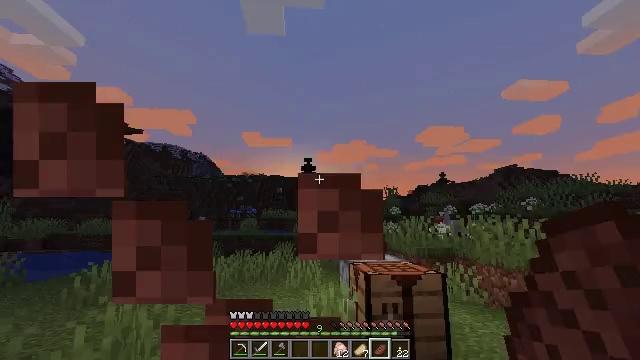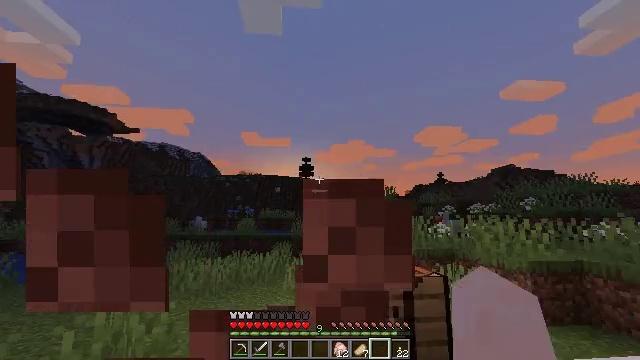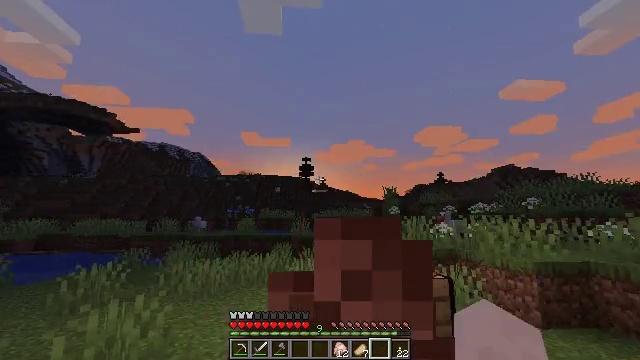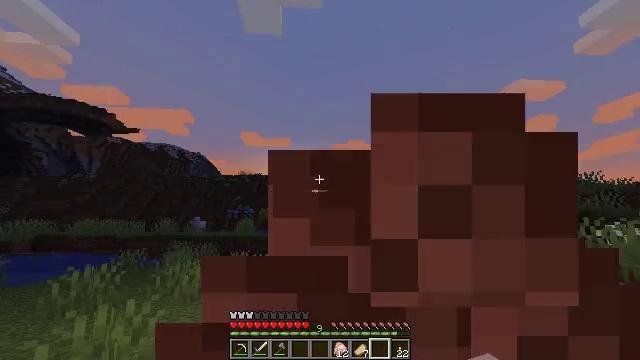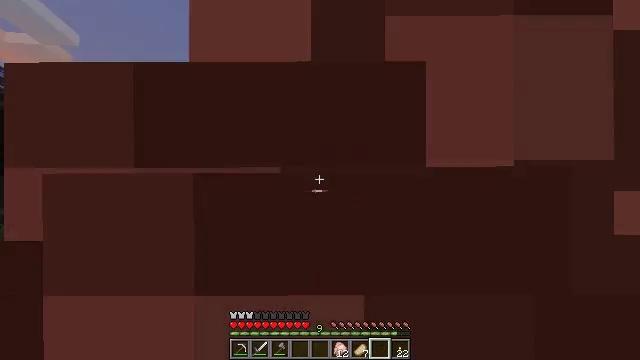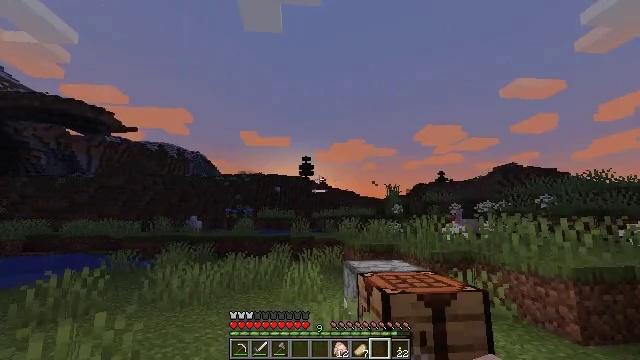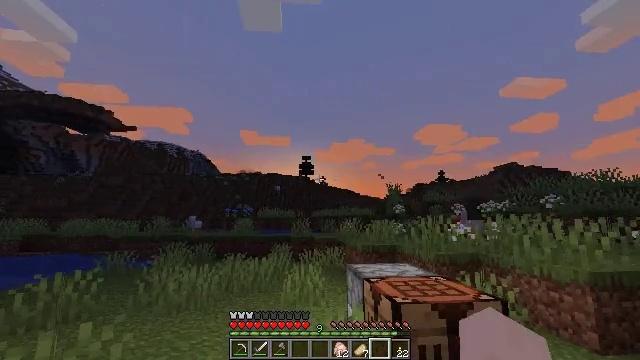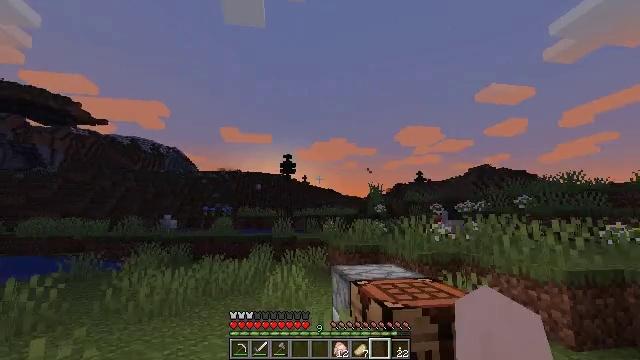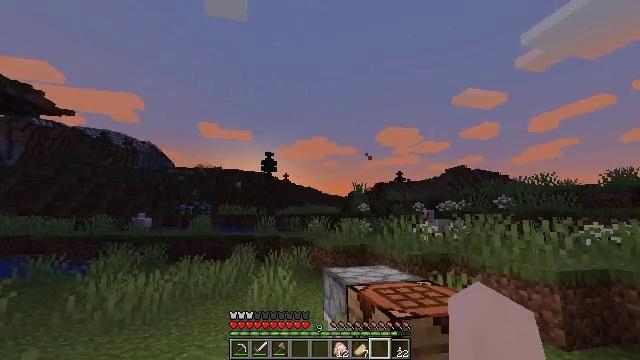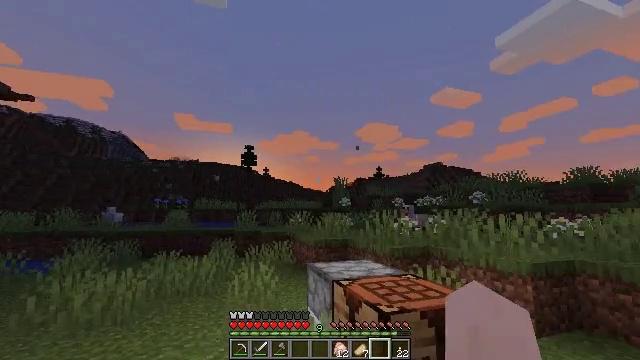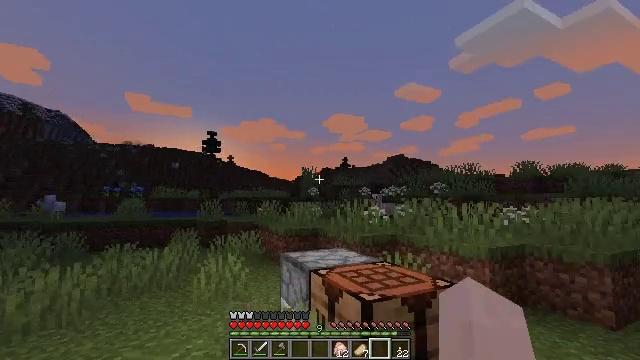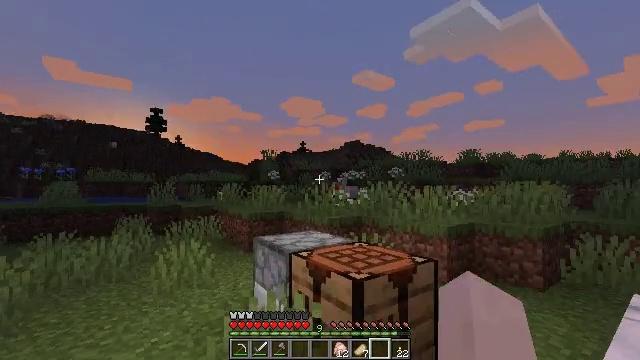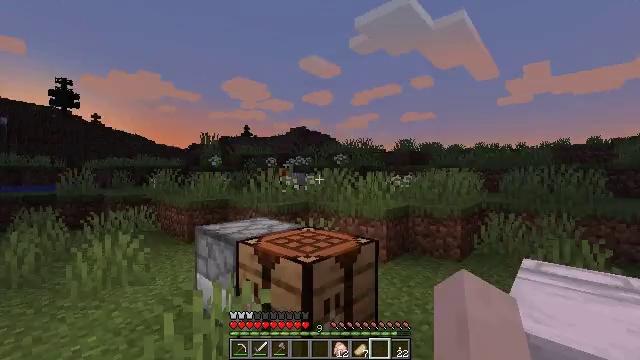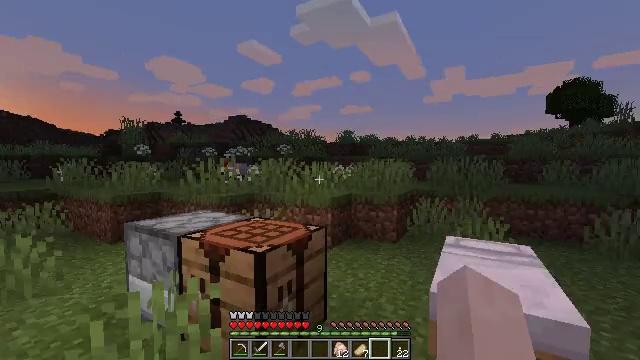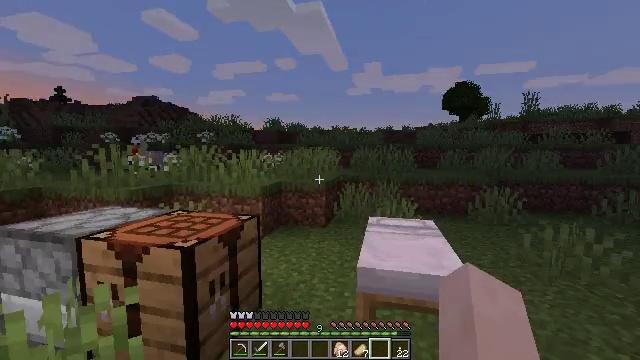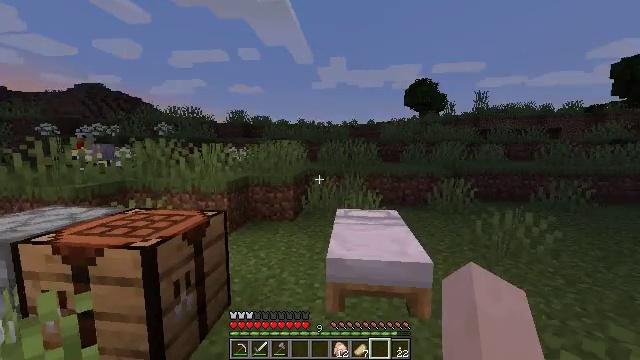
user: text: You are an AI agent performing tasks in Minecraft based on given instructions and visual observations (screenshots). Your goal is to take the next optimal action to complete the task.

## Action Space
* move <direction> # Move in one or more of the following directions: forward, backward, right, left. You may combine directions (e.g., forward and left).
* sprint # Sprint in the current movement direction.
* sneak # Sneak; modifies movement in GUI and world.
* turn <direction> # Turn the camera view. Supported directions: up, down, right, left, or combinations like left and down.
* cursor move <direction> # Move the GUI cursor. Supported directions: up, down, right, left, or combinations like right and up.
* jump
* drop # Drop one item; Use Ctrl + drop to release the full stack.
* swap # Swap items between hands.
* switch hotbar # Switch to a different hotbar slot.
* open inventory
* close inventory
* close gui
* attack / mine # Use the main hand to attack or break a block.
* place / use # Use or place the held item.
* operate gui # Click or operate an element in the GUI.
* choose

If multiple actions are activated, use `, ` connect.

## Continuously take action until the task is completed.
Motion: motion action
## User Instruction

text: Hunt a chicken.
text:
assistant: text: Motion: move forward, use / place
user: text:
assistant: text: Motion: move forward, use / place
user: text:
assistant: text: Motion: move forward, use / place
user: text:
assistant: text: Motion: move forward, use / place
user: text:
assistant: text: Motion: move forward, use / place
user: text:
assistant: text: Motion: move forward and move left, use / place
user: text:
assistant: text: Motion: move forward and move left, turn right, use / place
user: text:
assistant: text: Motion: move forward and move left, turn right
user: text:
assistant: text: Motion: move forward and move left, turn right and down
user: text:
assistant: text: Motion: move left, turn right and down
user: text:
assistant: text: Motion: turn right and down
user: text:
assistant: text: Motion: turn right and down
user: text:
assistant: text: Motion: turn right and down
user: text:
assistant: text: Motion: turn right and down
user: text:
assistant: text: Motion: turn right and down
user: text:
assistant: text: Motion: turn right and down
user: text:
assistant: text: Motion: turn right and down
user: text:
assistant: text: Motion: turn right
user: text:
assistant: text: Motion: move forward, turn right
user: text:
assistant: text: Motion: move forward
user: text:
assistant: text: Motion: move forward, turn right and down
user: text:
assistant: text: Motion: move forward, turn down
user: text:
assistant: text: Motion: move forward, turn left and down
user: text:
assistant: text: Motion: move forward, turn left and down
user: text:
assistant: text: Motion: move forward, turn left and down
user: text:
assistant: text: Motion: move forward, turn left and down
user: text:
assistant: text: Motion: use / place
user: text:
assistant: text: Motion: use / place
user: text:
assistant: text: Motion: use / place
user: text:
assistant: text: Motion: no_op